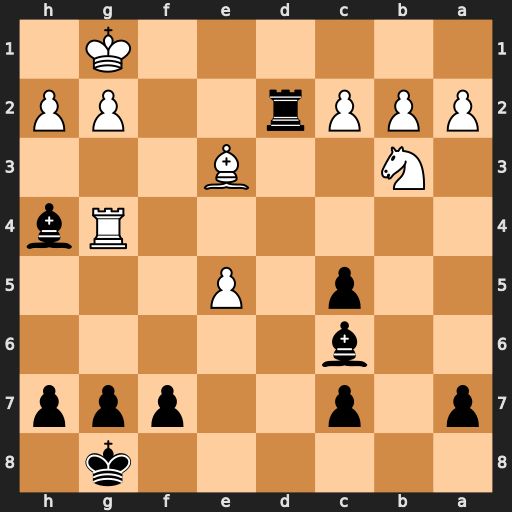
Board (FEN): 6k1/p1p2ppp/2b5/2p1P3/6Rb/1N2B3/PPPr2PP/6K1
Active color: b
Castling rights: -
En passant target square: -
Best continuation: Rd1#